Question: I have the following CSS
'''
ul {
list-style-type: none;
}
li {
padding: 0px 10px;
padding-top: 11px;
min-height: 38px;
display: -moz-inline-stack;
display: inline-block;
font-size: 10px;
text-transform: uppercase;
color: #fff;
vertical-align:middle;
cursor:pointer;
zoom: 1;
*display: inline;
_height: 38px;
}
li:hover {
background: rgb(255, 255, 255);
background: rgba(255, 255, 255, .18);
}
'''
But when I hover over the list items, there appears to be a gap between each item of 6 pixels as shown in the image. I know it is 6 pixels because if I add 'margin-right: -6px;' then the gap disappears. I don't want that gap to be there in the first place, I don't mind using 'margin-right: -6px;' but I'd rather not have to use this hack.

My questions is as follow:
Is this normal behavior for list items, or am I missing something somewhere?
Regards
Crouz
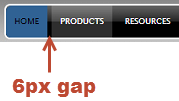
Answer: This is the normal behavior of the 'inline-block'. If you prefer using 'inline-block' add 'font-size:0' to the parent 'ul'.
'''
ul {
font-size:0;
}
'''
## DEMO